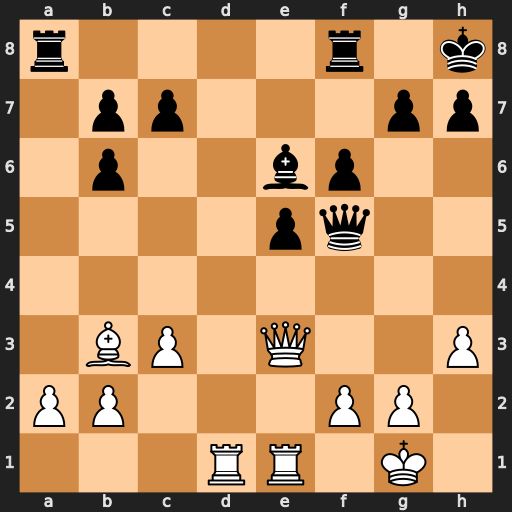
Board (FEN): r4r1k/1pp3pp/1p2bp2/4pq2/8/1BP1Q2P/PP3PP1/3RR1K1
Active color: w
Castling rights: -
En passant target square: -
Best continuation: g4 Qg6 Bxe6